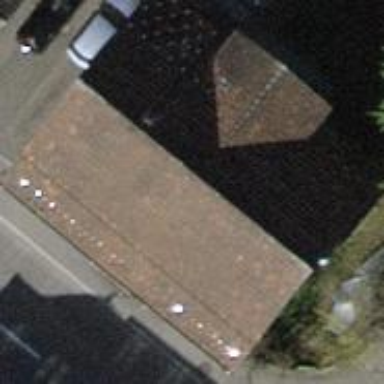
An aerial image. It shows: Gabled building.